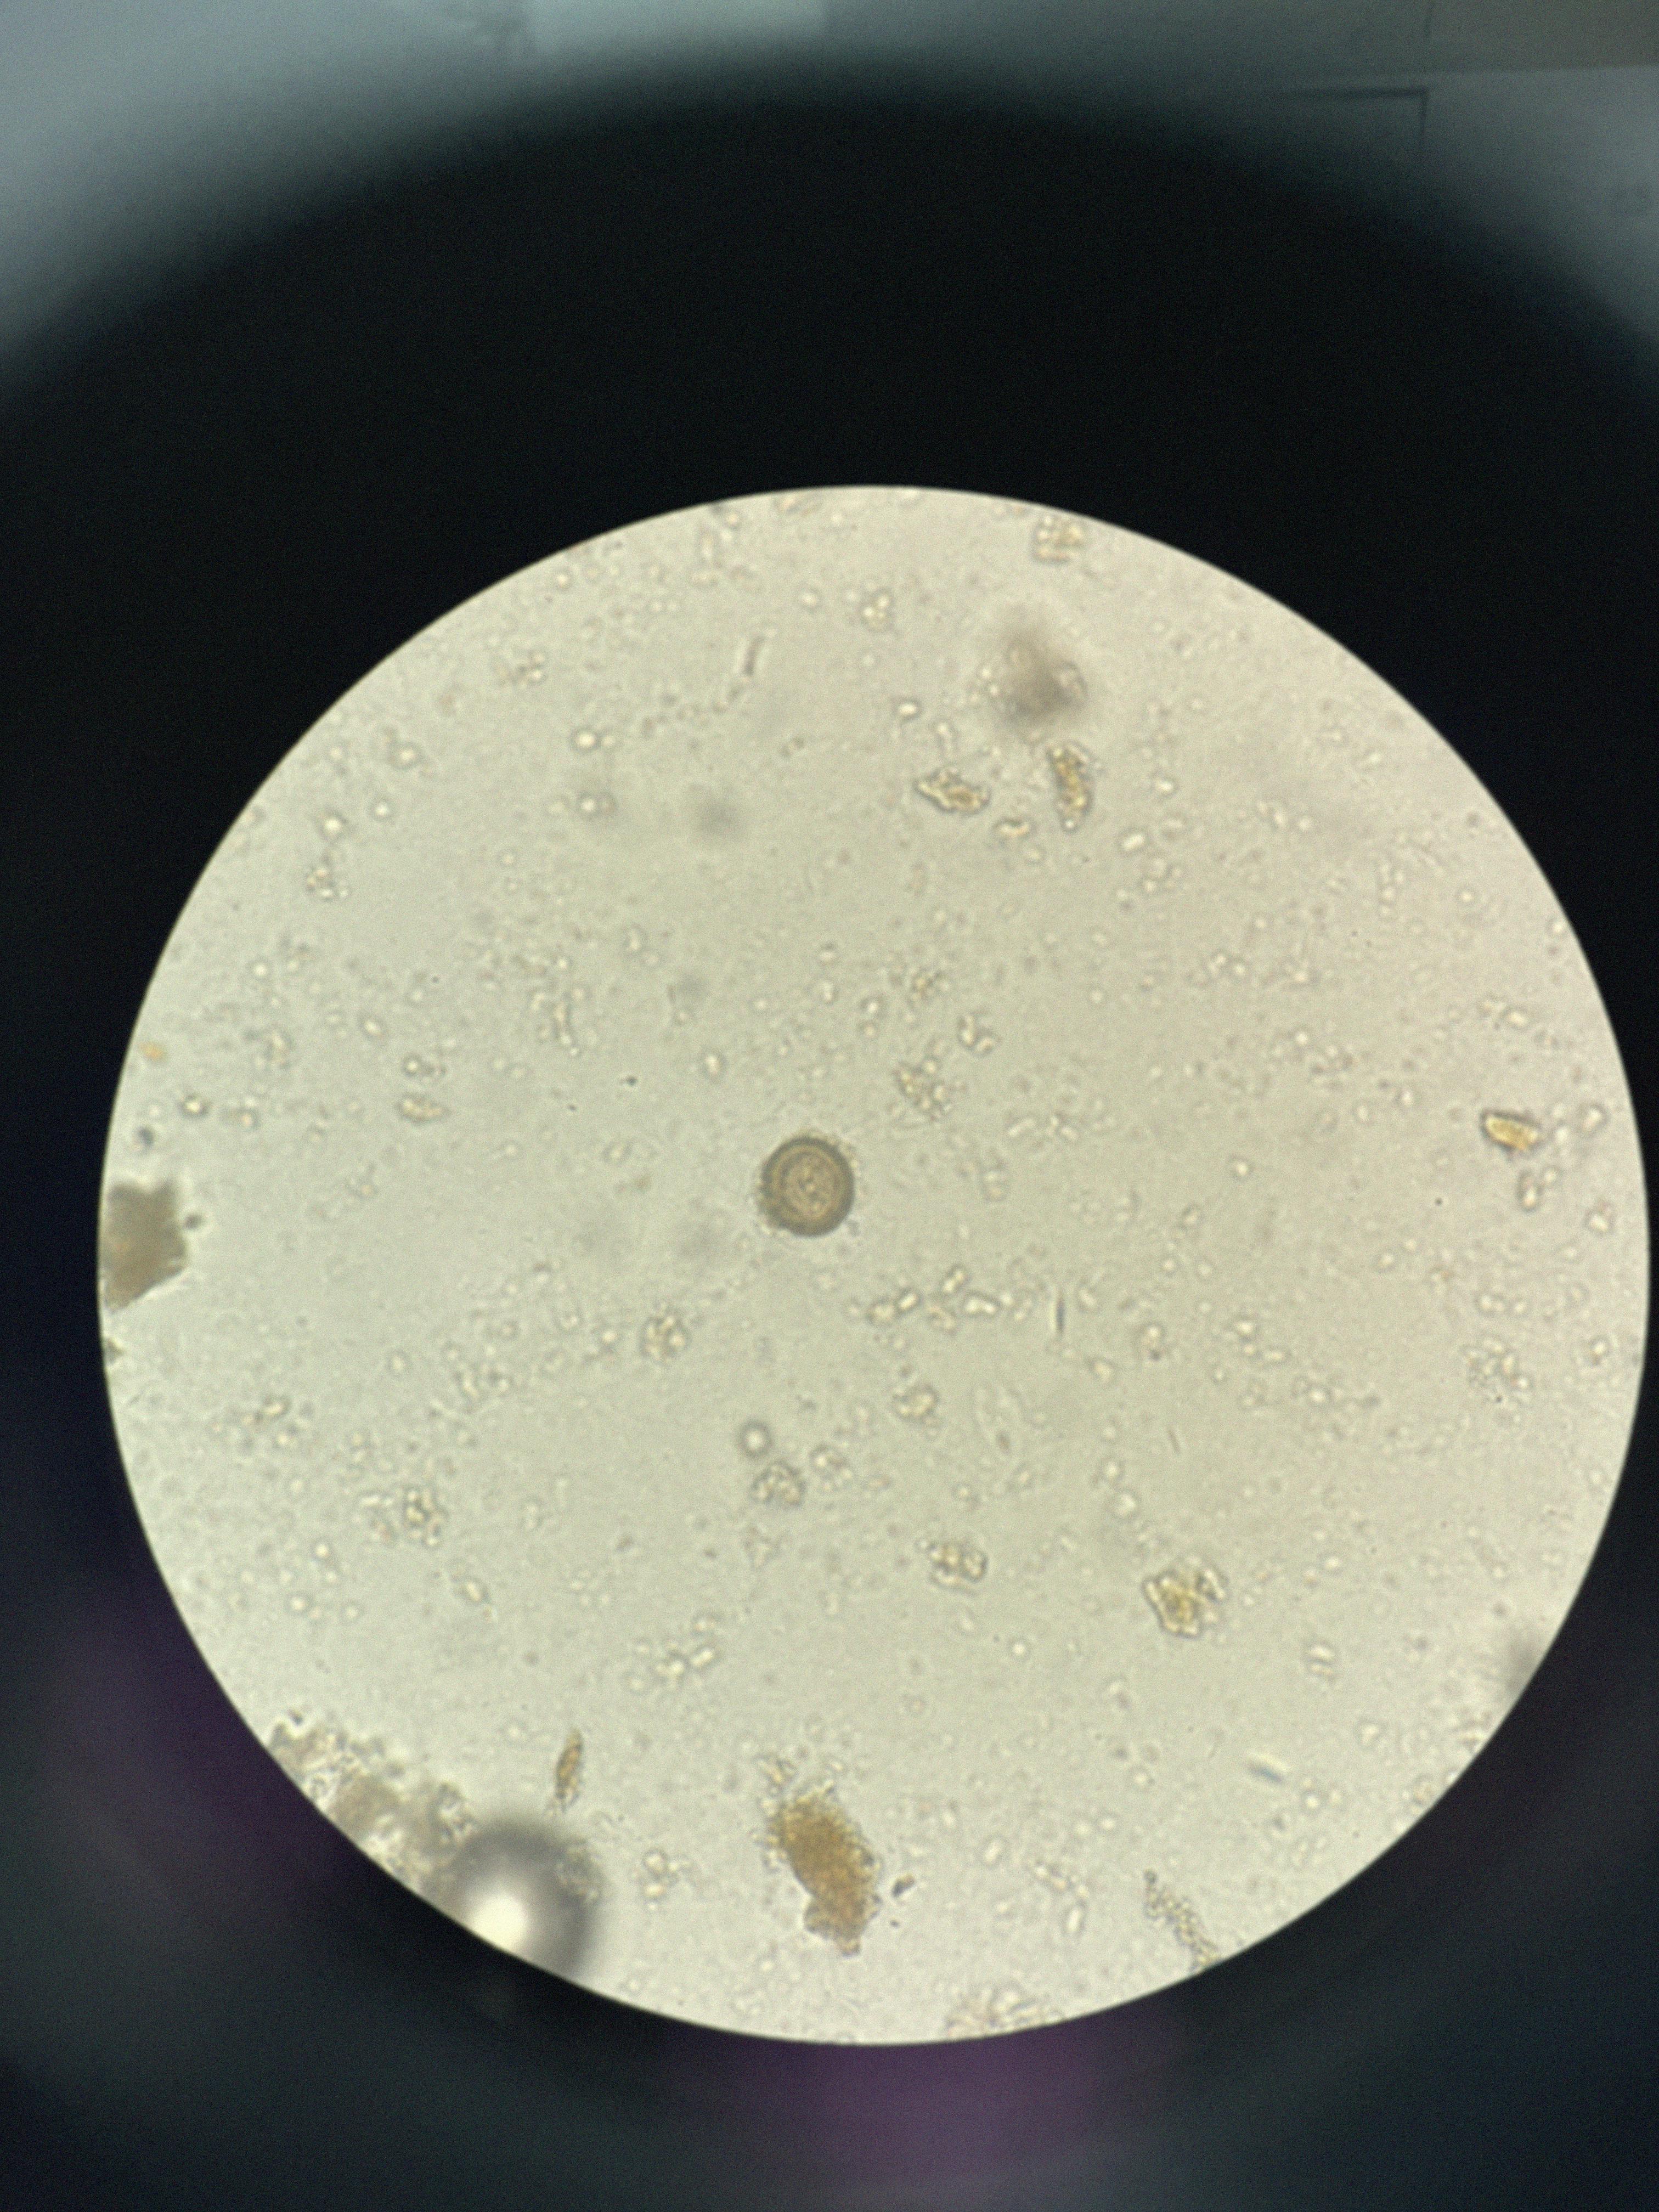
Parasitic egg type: Taenia spp. egg